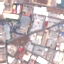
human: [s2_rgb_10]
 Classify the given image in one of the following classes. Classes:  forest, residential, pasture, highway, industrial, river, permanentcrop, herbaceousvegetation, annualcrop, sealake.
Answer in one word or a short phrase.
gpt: Industrial